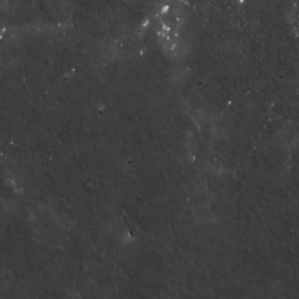
Label: frost